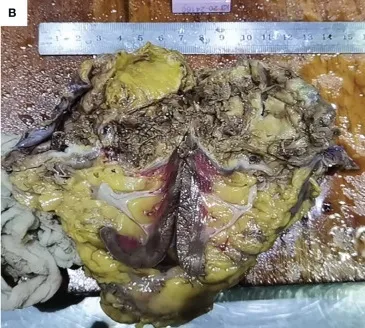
General manifestation of the specimen. (A, B) The cystic tumor was seen under the renal capsule and the cut surface was gray, with necrotic tissue.
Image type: medical_photograph (other_medical_photograph)